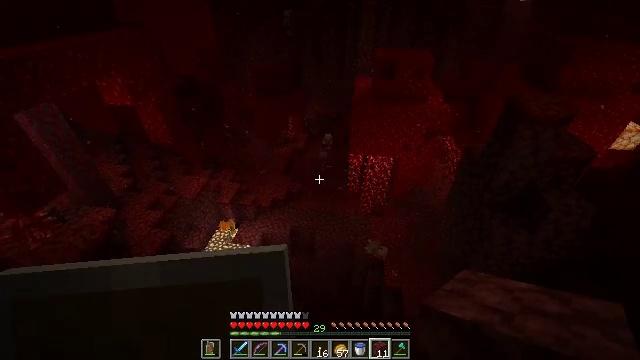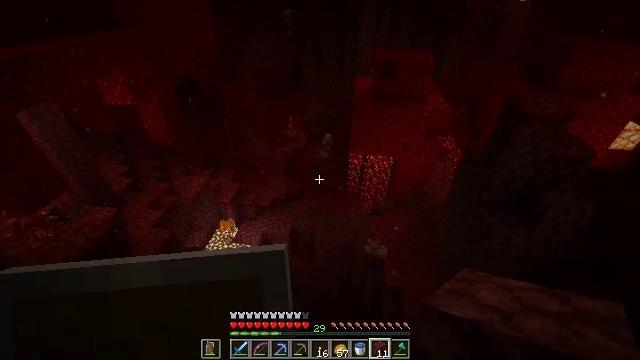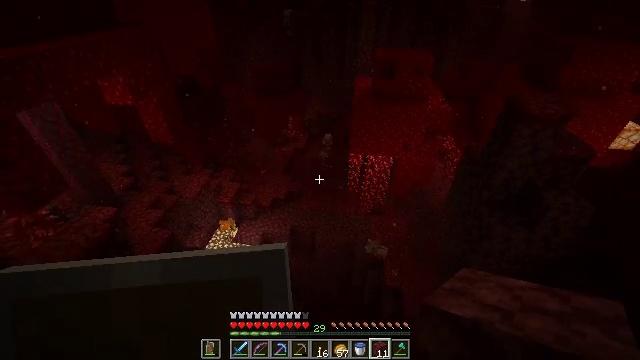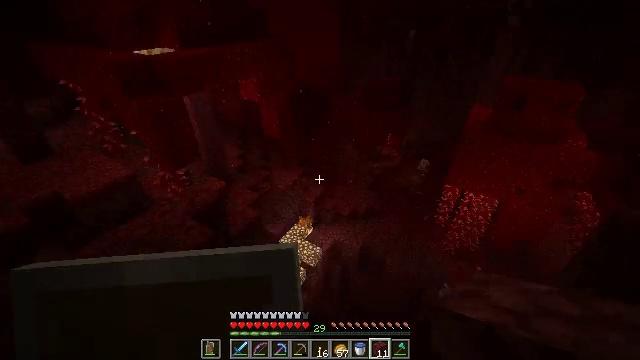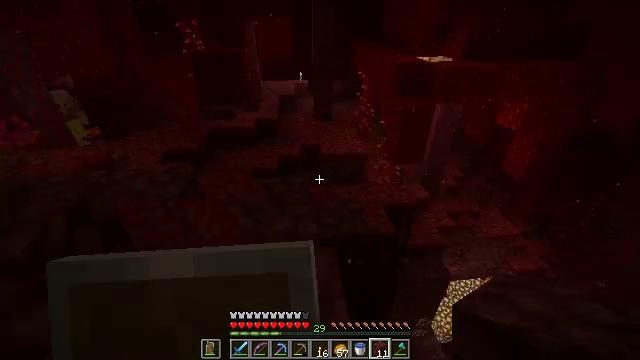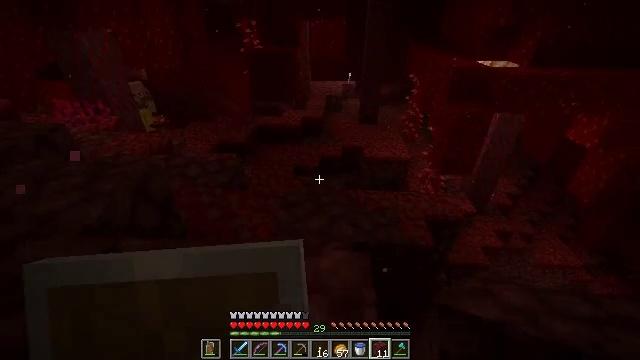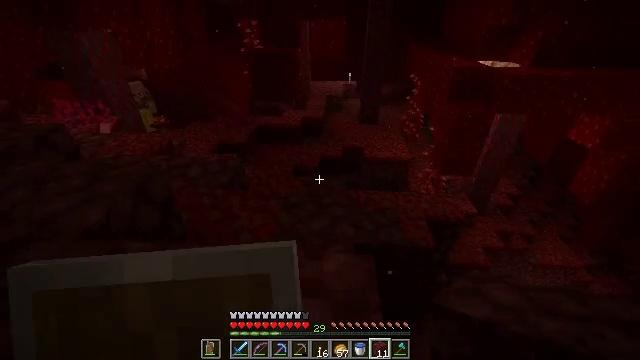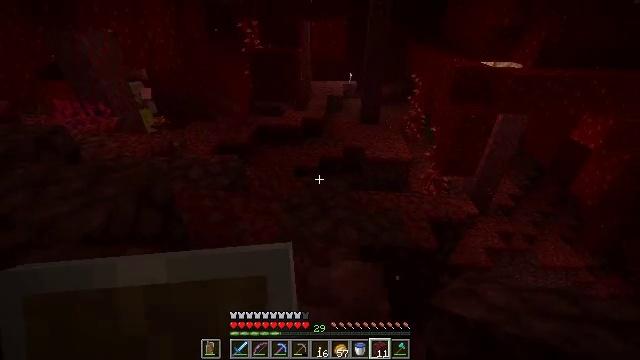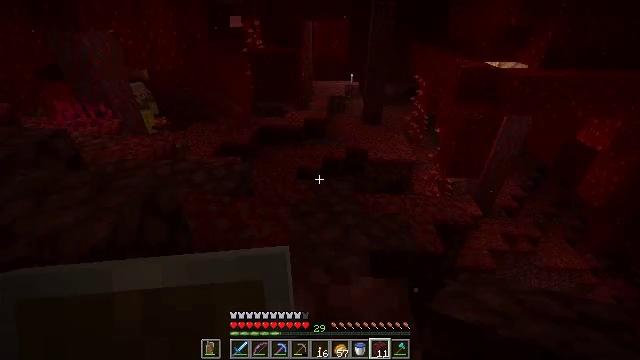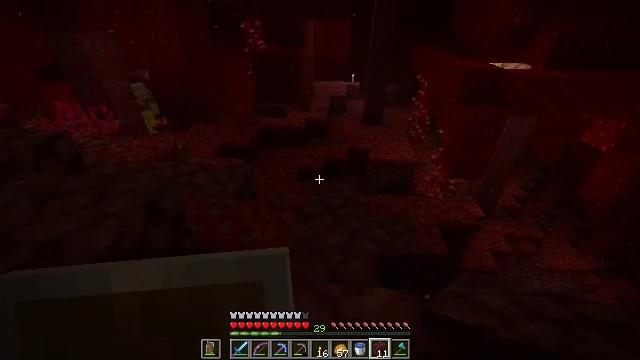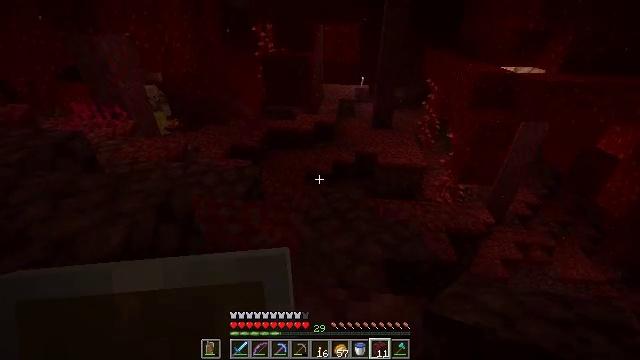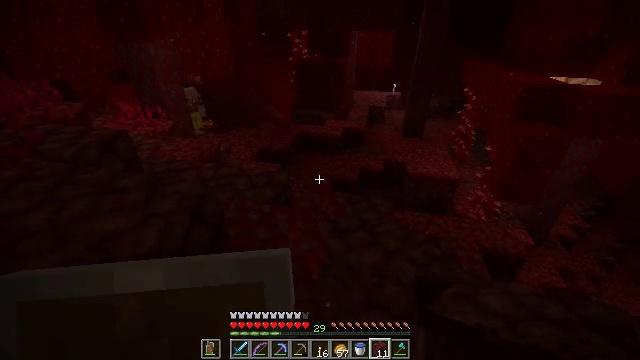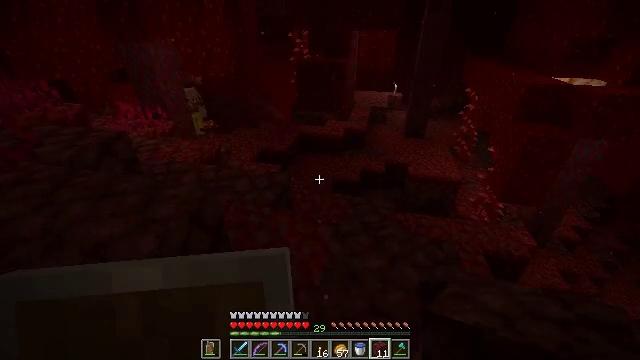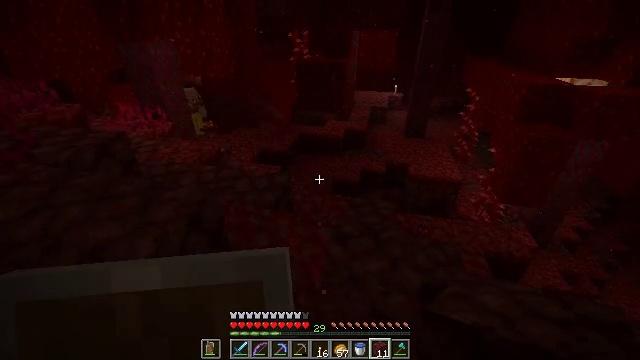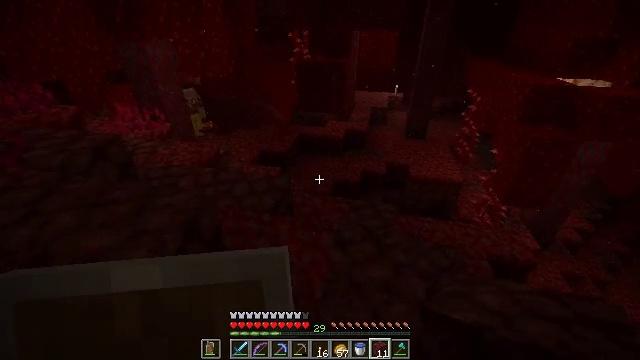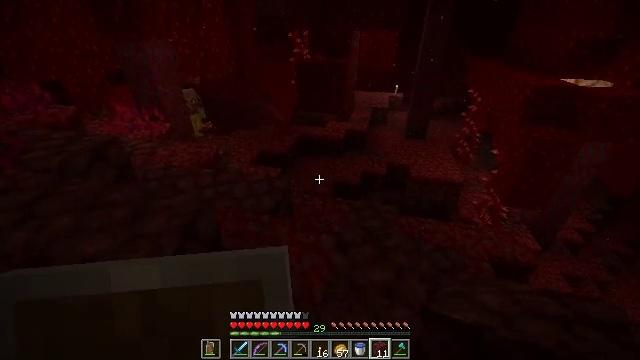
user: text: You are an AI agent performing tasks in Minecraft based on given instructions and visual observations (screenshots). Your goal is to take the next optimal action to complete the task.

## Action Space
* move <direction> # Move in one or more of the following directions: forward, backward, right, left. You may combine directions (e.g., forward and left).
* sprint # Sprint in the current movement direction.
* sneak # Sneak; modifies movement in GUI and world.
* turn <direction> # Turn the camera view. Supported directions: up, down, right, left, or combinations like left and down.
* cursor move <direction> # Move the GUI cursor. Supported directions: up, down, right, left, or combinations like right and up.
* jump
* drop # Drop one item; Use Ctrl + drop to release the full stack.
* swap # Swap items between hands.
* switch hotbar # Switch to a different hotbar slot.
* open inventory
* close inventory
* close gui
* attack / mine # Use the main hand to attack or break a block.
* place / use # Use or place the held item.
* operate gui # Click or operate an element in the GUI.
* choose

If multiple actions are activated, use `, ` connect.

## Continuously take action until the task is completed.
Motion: motion action
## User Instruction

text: Break the crimson fungus for harvesting.
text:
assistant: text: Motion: sneak
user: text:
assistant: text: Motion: sneak
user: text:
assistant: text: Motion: sneak, turn left and up
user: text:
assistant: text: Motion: sneak, turn left and up
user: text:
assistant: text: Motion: move forward and move left, sneak, turn left
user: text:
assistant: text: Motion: move forward and move left, sneak
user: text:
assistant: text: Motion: move forward and move left, sneak
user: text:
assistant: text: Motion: move forward and move left, sneak
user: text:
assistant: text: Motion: move forward and move left, sneak
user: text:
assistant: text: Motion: move forward and move left, sneak, turn left
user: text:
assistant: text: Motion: move forward, sneak, turn left and up
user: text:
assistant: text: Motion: move forward, sneak
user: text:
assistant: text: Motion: move forward, sneak
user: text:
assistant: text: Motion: move forward, sneak
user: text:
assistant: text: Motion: move forward, sneak
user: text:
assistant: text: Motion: move forward
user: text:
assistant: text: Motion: move forward
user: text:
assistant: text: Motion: move forward
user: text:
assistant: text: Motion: move forward, turn left
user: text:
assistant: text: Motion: move forward, turn right and up
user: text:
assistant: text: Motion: move forward
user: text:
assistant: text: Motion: move forward
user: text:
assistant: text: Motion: move forward
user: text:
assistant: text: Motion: move forward
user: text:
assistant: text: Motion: move forward, turn left
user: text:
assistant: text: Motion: move forward, turn left and down
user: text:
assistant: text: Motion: move forward, turn left
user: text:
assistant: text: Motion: move forward, turn up
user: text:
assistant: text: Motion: move forward, turn left and up
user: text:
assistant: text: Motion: move forward, turn left